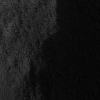
Atmospheric dust classification: not_dusty